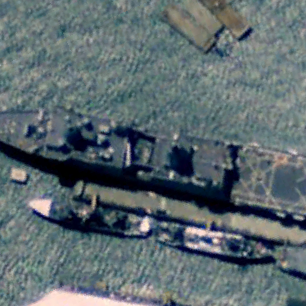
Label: combat